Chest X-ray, AP view. Patient: 56 years old, sex M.
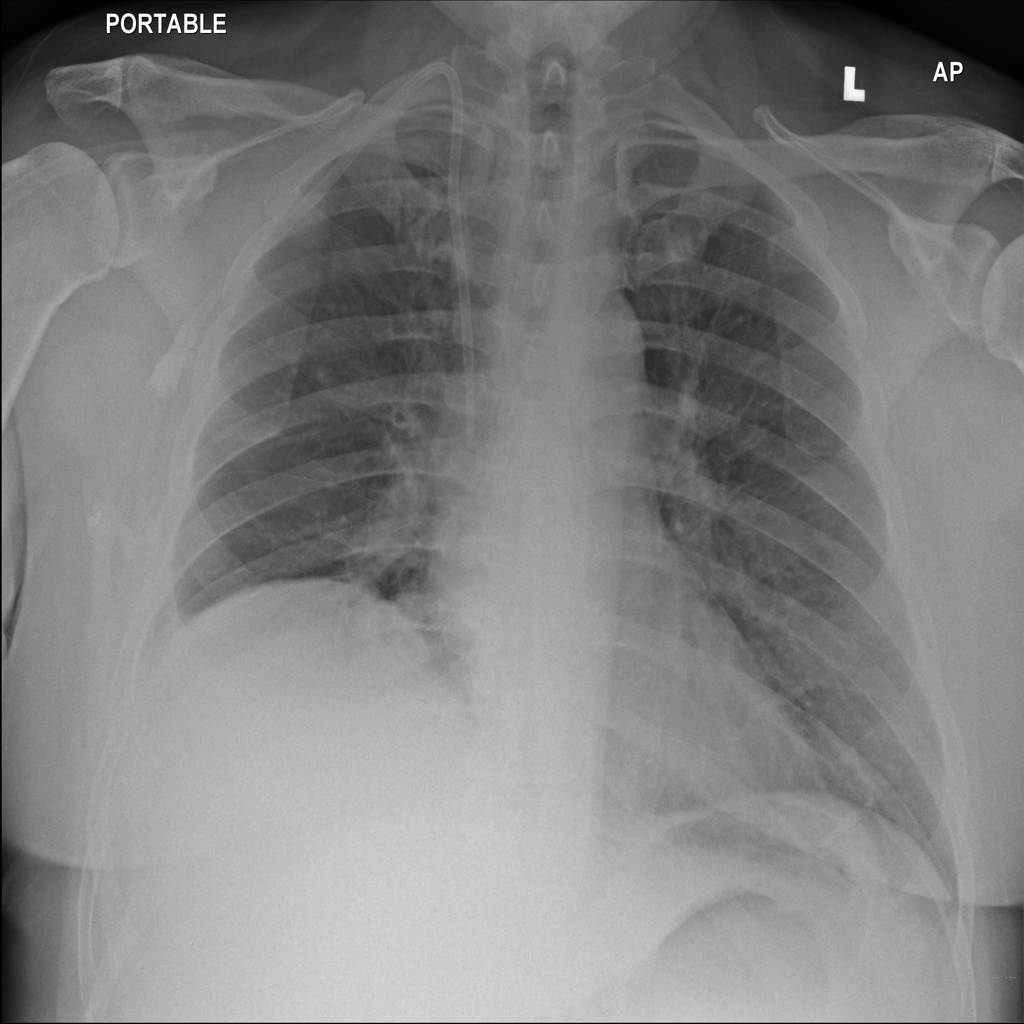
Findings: No Finding